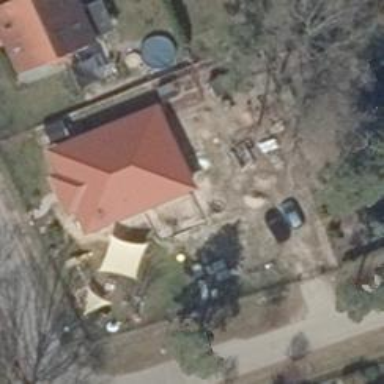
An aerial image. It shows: Detached building with hipped roof.